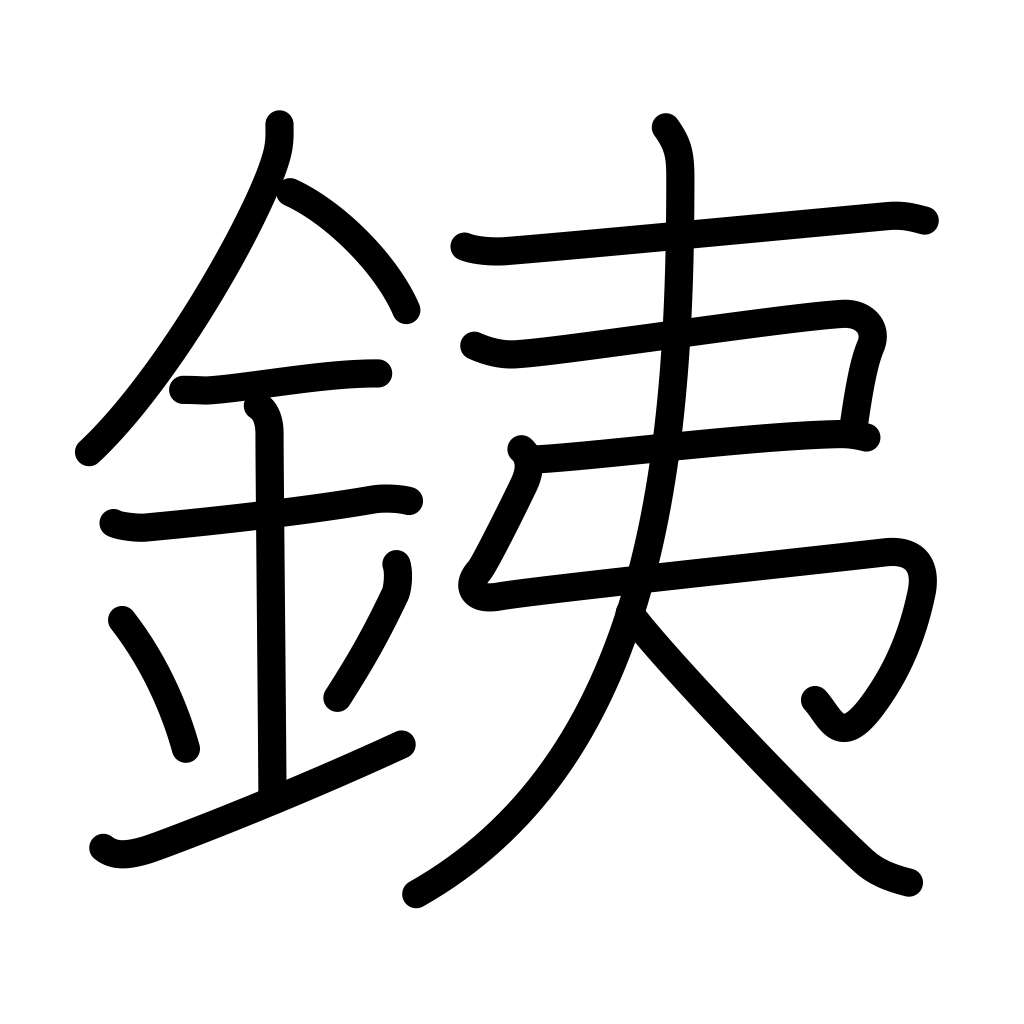
Meaning: iron, strong, solid, firm